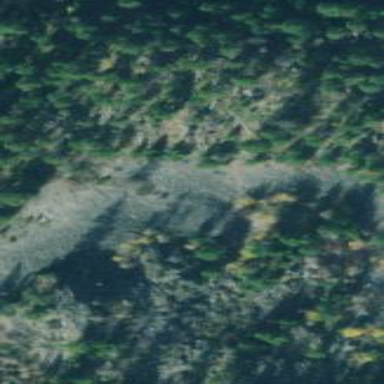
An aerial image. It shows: Natural scree.